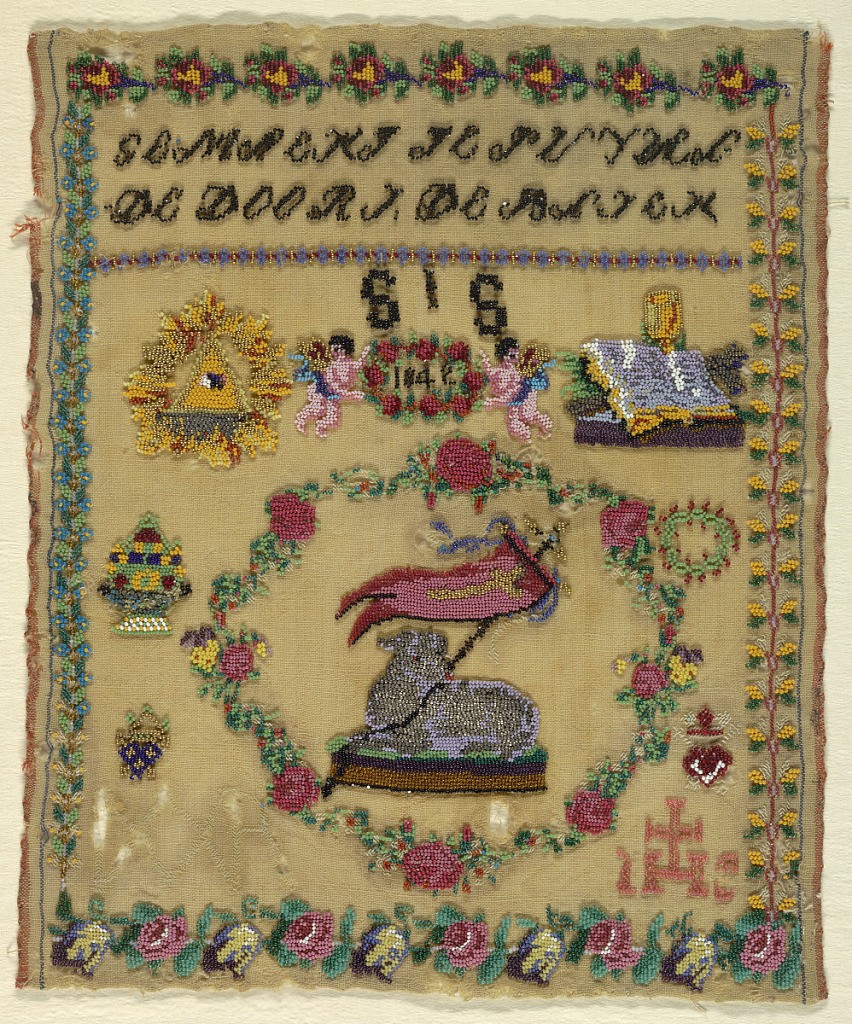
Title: Sampler
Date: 1842
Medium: glass beads, wool foundation Technique: beadwork on plain weave
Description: Border of four floral patterns surrounding an inscription in Dutch (?) with detached motifs.  Mostly religious in character.